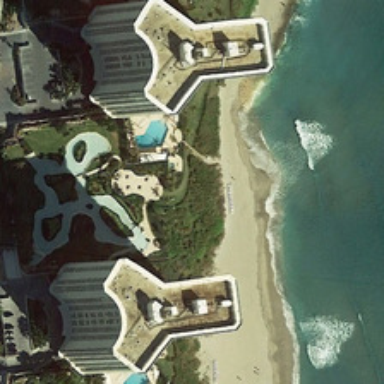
Two buildings with swimming pools and a pond are near a beach .